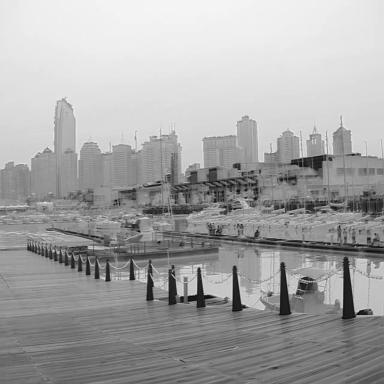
There are eight objects shown in the infrared image, including three canoes, and five sailboats.